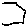
Label: hexagon